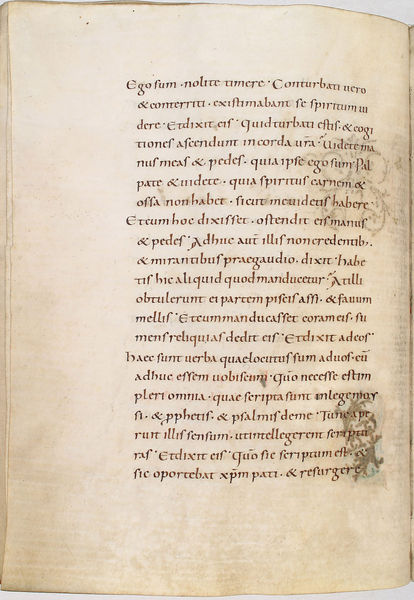
Titel: Gerocodex, Perikopenbuch
Institution: Darmstadt, Hessische Landesbibliothek
Schlagwörter: hand, zeichen, bibel, pflanze, ranken, schrift, linien, französisch, lesen, buch, druck, seite, text, buchstaben, buchdruck, buchseite, schreiben, mittelalter, schriftstück, miniatur, handschrift, latein, wasserzeichen, buchmalerei, codex, manuskript, ego, satzspiegel, schrift latein, ergo, sum, text gedruckt, geschrieben schreiben, lathein, ergo sum, setzung